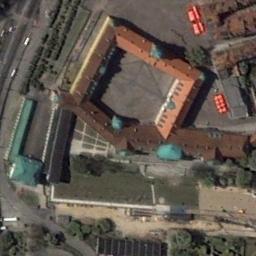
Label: palace